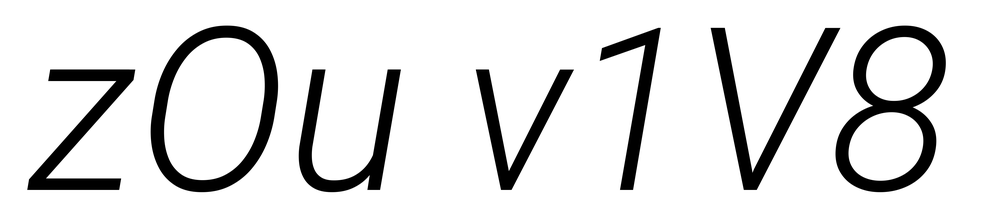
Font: Roboto-Italic_Light_Italic